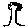
Label: tree